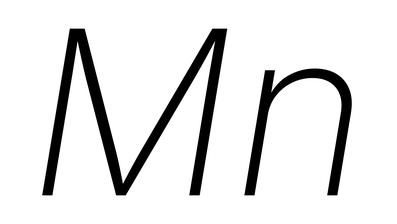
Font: Inter-Italic_ExtraLight_Italic